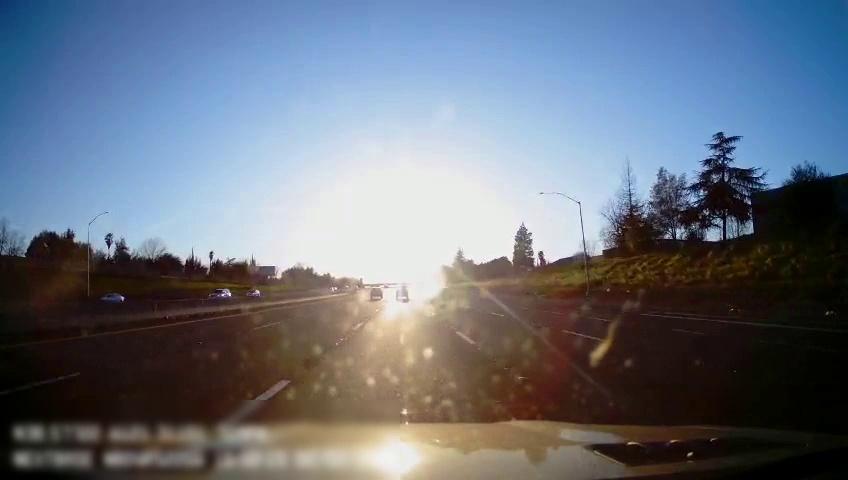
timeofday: Day
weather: Sunny
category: Drivable Space
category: Vehicles | Car
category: Vehicles | SUV
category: Vehicles | Car
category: Vehicles | SUV
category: Vehicles | Car
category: Vehicles | SUV
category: Lanes | Alternate Lane
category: Lanes | Alternate Lane
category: Lanes | Current Lane
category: Lanes | Current Lane
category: Lanes | Alternate Lane
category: Lanes | Alternate Lane
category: Lanes | Alternate Lane